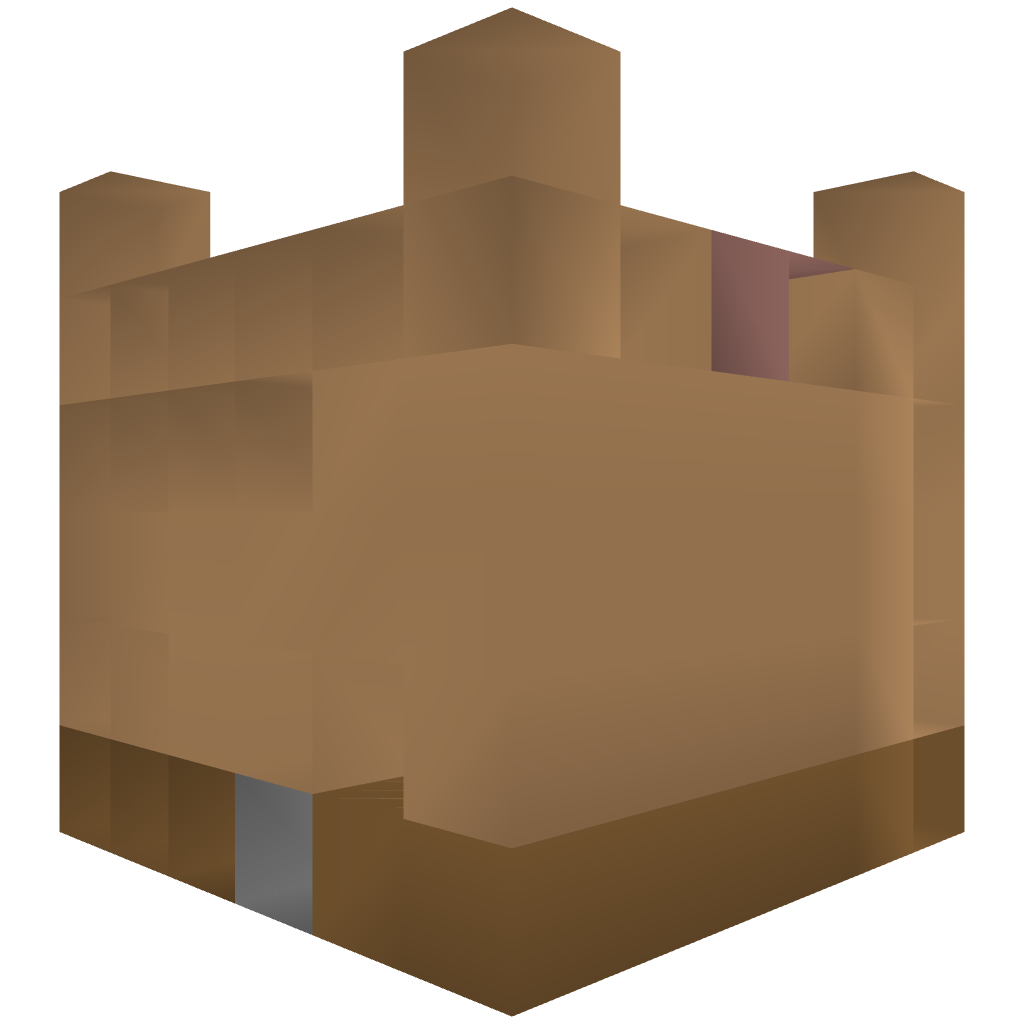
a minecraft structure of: Boat Dock bad low quality